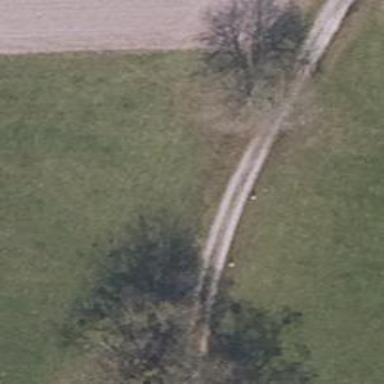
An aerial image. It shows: Track with grade3 tracktype.